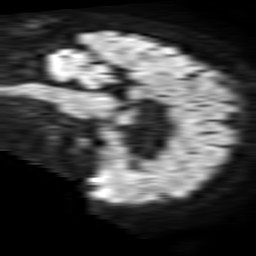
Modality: TRACE
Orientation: sagittal
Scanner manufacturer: philips
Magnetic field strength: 1.5 T
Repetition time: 3.403 s
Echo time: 0.06922 s